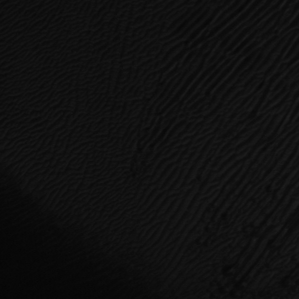
Label: frost